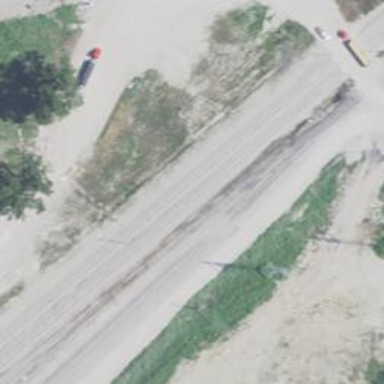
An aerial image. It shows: Railway spur service.